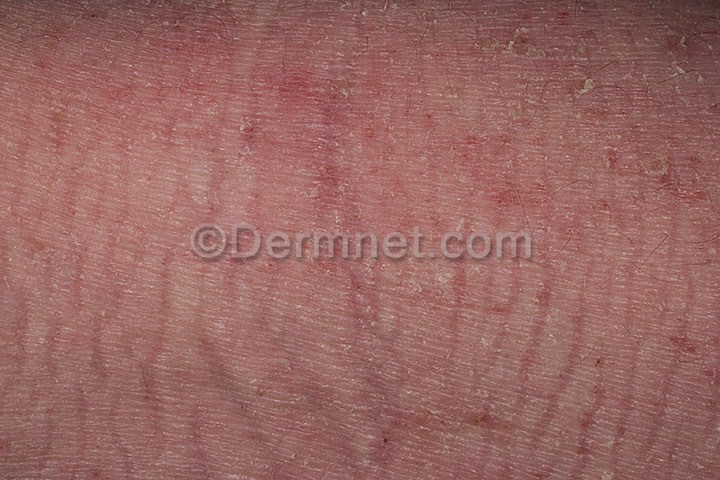
Disease: Atopic Dermatitis Photos